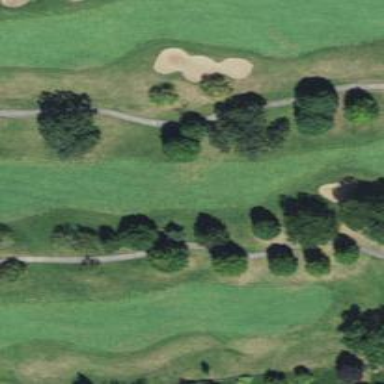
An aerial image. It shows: Mown grass area designated for golf activities. It is fairway situated in recreation ground used for leisure purposes.